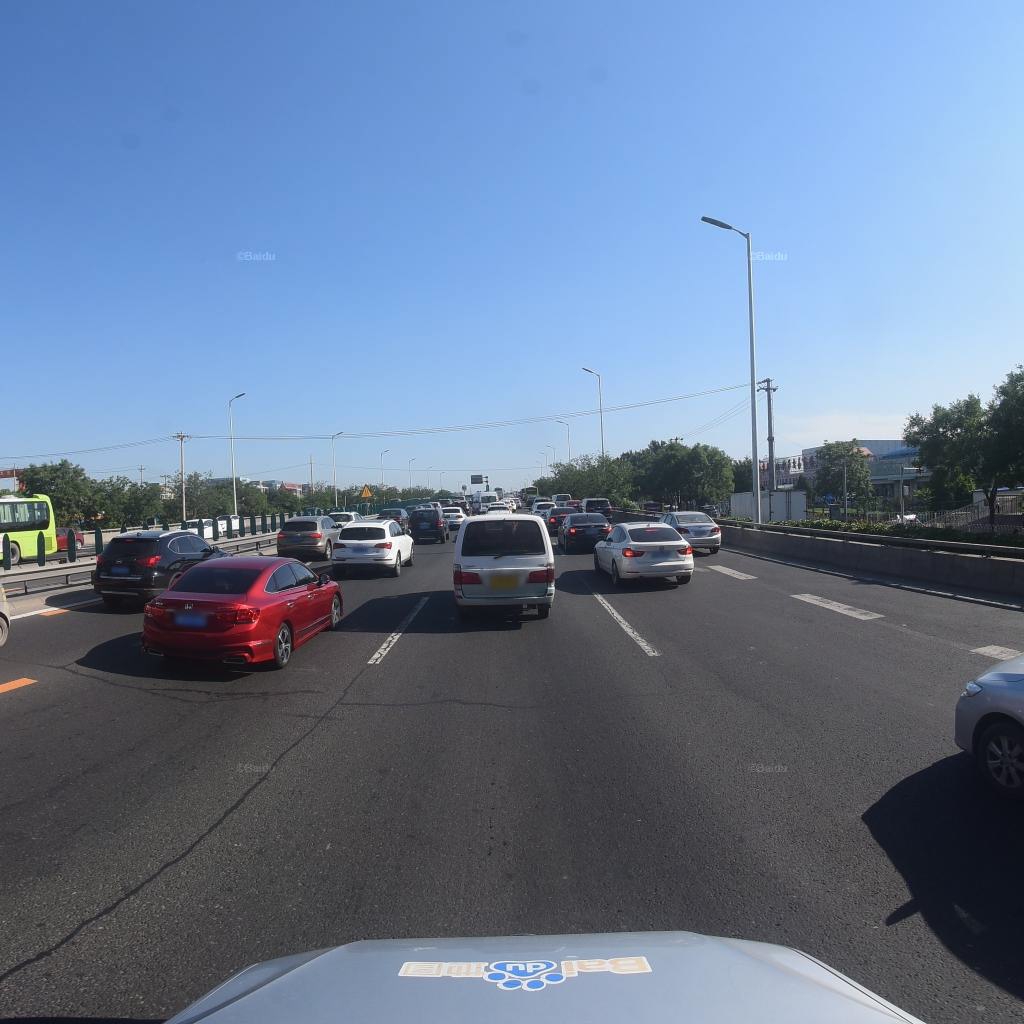
Region: Fengtai
Road damage annotations: longitudinal patch, transverse patch, transverse patch, longitudinal patch